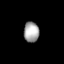
Tissue: lung
Cell type: Epithelial cells
Senescence score: 0.1911
Nuclear area (px): 307
Mean DAPI intensity: 164.557